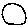
Label: circle